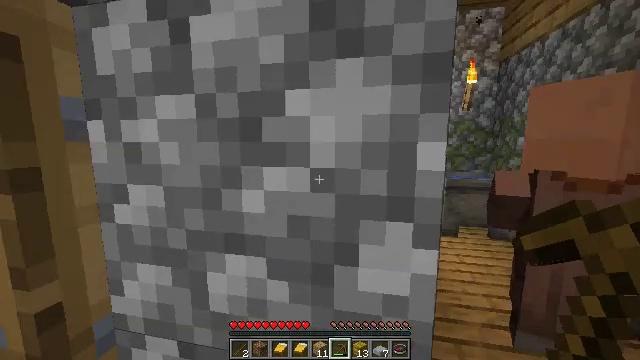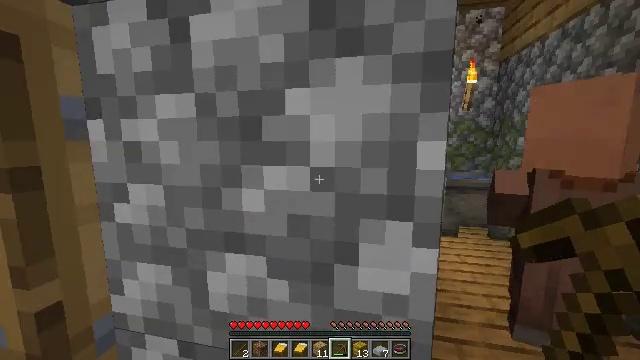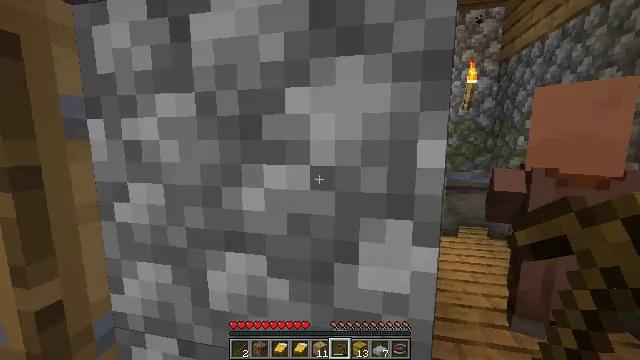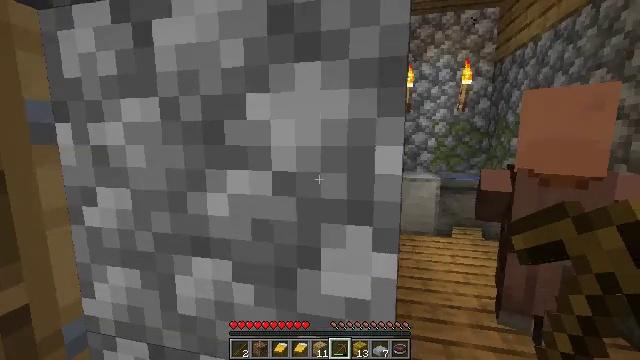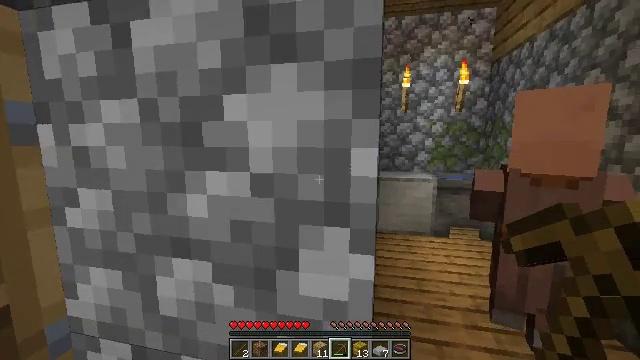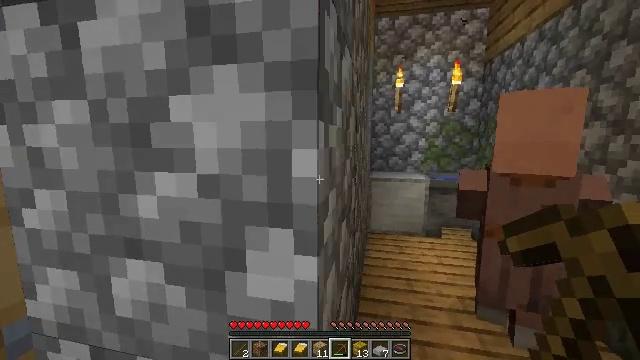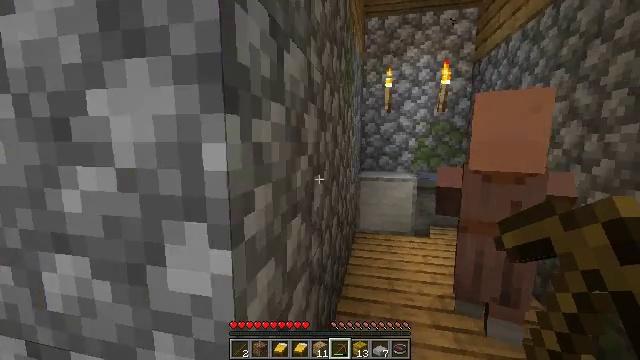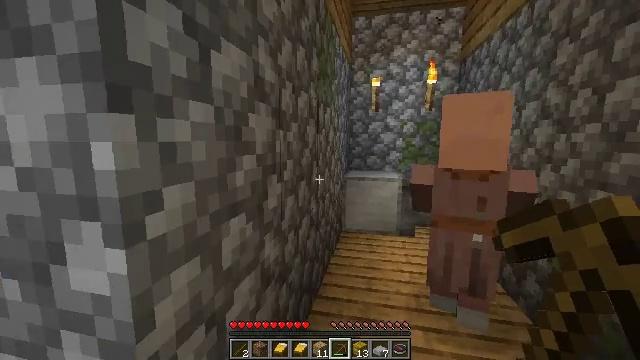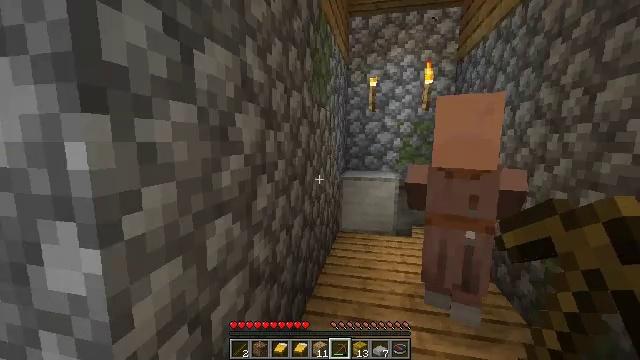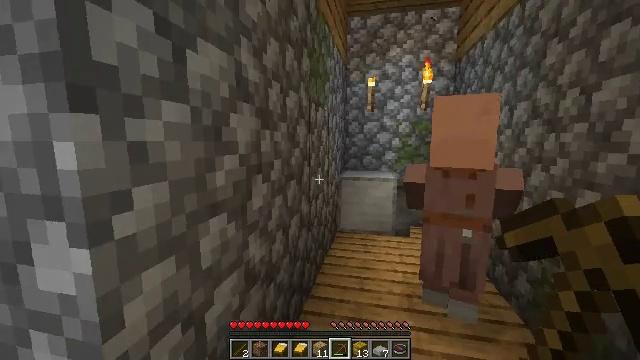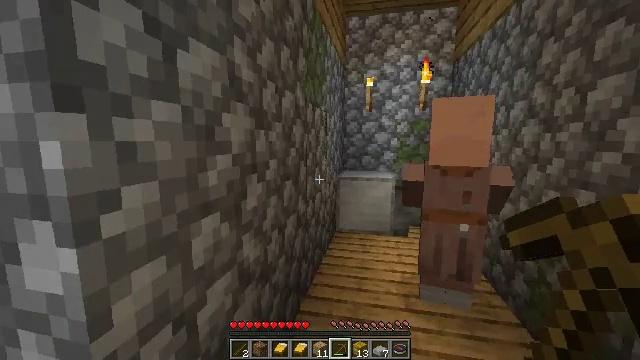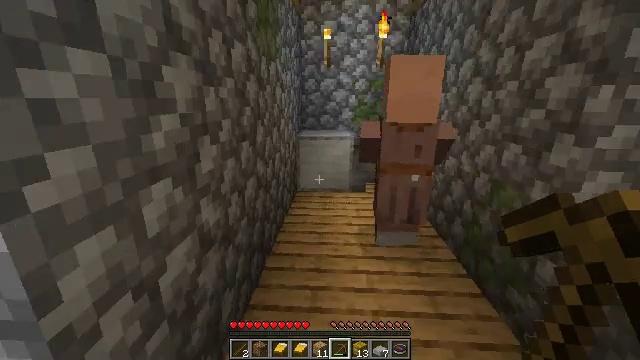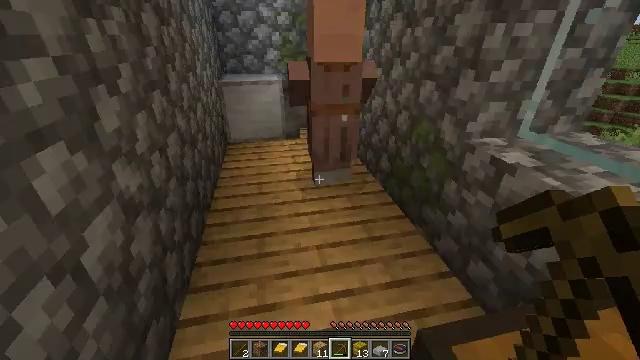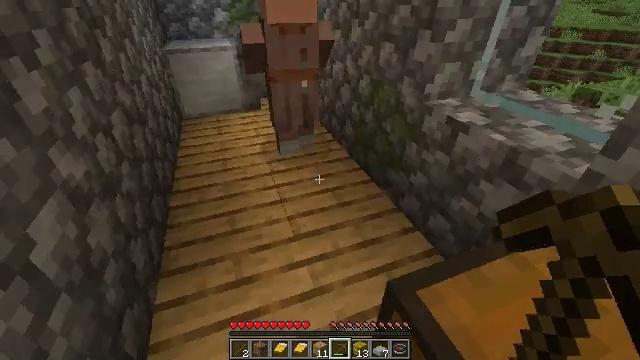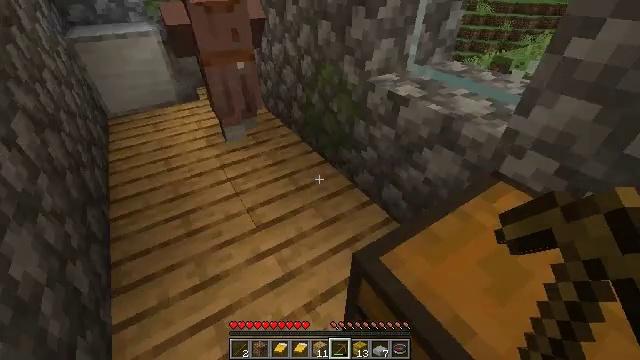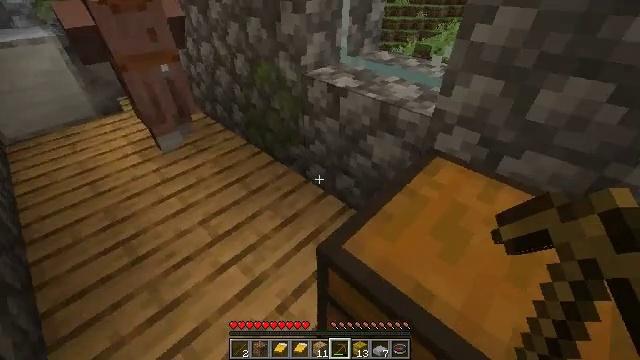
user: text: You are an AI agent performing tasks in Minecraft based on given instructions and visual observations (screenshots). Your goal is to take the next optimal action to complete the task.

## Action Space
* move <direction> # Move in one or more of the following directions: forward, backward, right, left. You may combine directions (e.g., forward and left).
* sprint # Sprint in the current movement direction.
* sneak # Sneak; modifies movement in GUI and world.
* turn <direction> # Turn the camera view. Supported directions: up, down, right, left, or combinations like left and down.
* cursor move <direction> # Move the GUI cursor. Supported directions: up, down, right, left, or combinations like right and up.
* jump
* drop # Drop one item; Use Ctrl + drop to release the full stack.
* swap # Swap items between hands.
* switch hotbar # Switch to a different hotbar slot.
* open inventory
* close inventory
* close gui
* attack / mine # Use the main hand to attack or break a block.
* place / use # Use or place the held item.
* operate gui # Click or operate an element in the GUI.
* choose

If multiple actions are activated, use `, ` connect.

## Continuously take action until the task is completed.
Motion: motion action
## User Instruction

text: Dig and collect smooth stone.
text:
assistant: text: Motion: no_op
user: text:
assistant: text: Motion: no_op
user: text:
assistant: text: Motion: move right
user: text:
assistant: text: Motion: move right
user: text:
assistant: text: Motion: move right
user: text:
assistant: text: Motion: move right
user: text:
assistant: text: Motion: no_op
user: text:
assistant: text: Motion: no_op
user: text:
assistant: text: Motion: no_op
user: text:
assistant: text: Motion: no_op
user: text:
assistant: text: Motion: turn right and down
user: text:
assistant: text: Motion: turn right and down
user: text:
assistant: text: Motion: turn right and down
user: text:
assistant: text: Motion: turn right and down
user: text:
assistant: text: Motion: turn right
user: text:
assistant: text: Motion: turn right and down
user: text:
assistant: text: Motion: turn right and down
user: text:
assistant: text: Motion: turn right and down
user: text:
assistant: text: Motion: turn right and down
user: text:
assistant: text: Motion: turn right and down
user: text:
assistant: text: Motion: turn right and down
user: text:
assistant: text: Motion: no_op
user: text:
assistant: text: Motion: no_op
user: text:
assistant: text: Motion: turn left
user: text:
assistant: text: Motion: turn left and up
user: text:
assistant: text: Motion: turn left and up
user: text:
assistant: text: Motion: turn left and up
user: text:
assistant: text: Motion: turn left and up
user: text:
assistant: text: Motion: turn left and up
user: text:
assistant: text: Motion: turn left